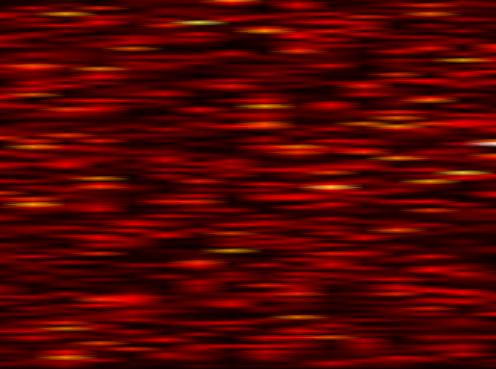
Label: UFMC